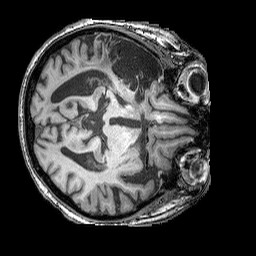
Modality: T1w
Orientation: axial
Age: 73
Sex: male
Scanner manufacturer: siemens
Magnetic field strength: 3 T
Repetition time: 2.25 s
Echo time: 0.00415 s